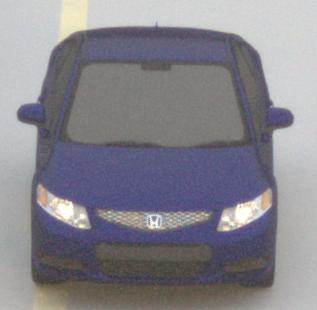
Make: Honda
Model: Civic Limousine 1.8
Detailed model: Civic (IX) Limousine
Model produced from: 2014/05
Model produced until: 2017/06
Doors: 4
Color: blue
Road condition: dry road
Daytime: sunrise or sunset
Contrast: low contrast